Fundus camera: zeiss
Shooting center: fovea
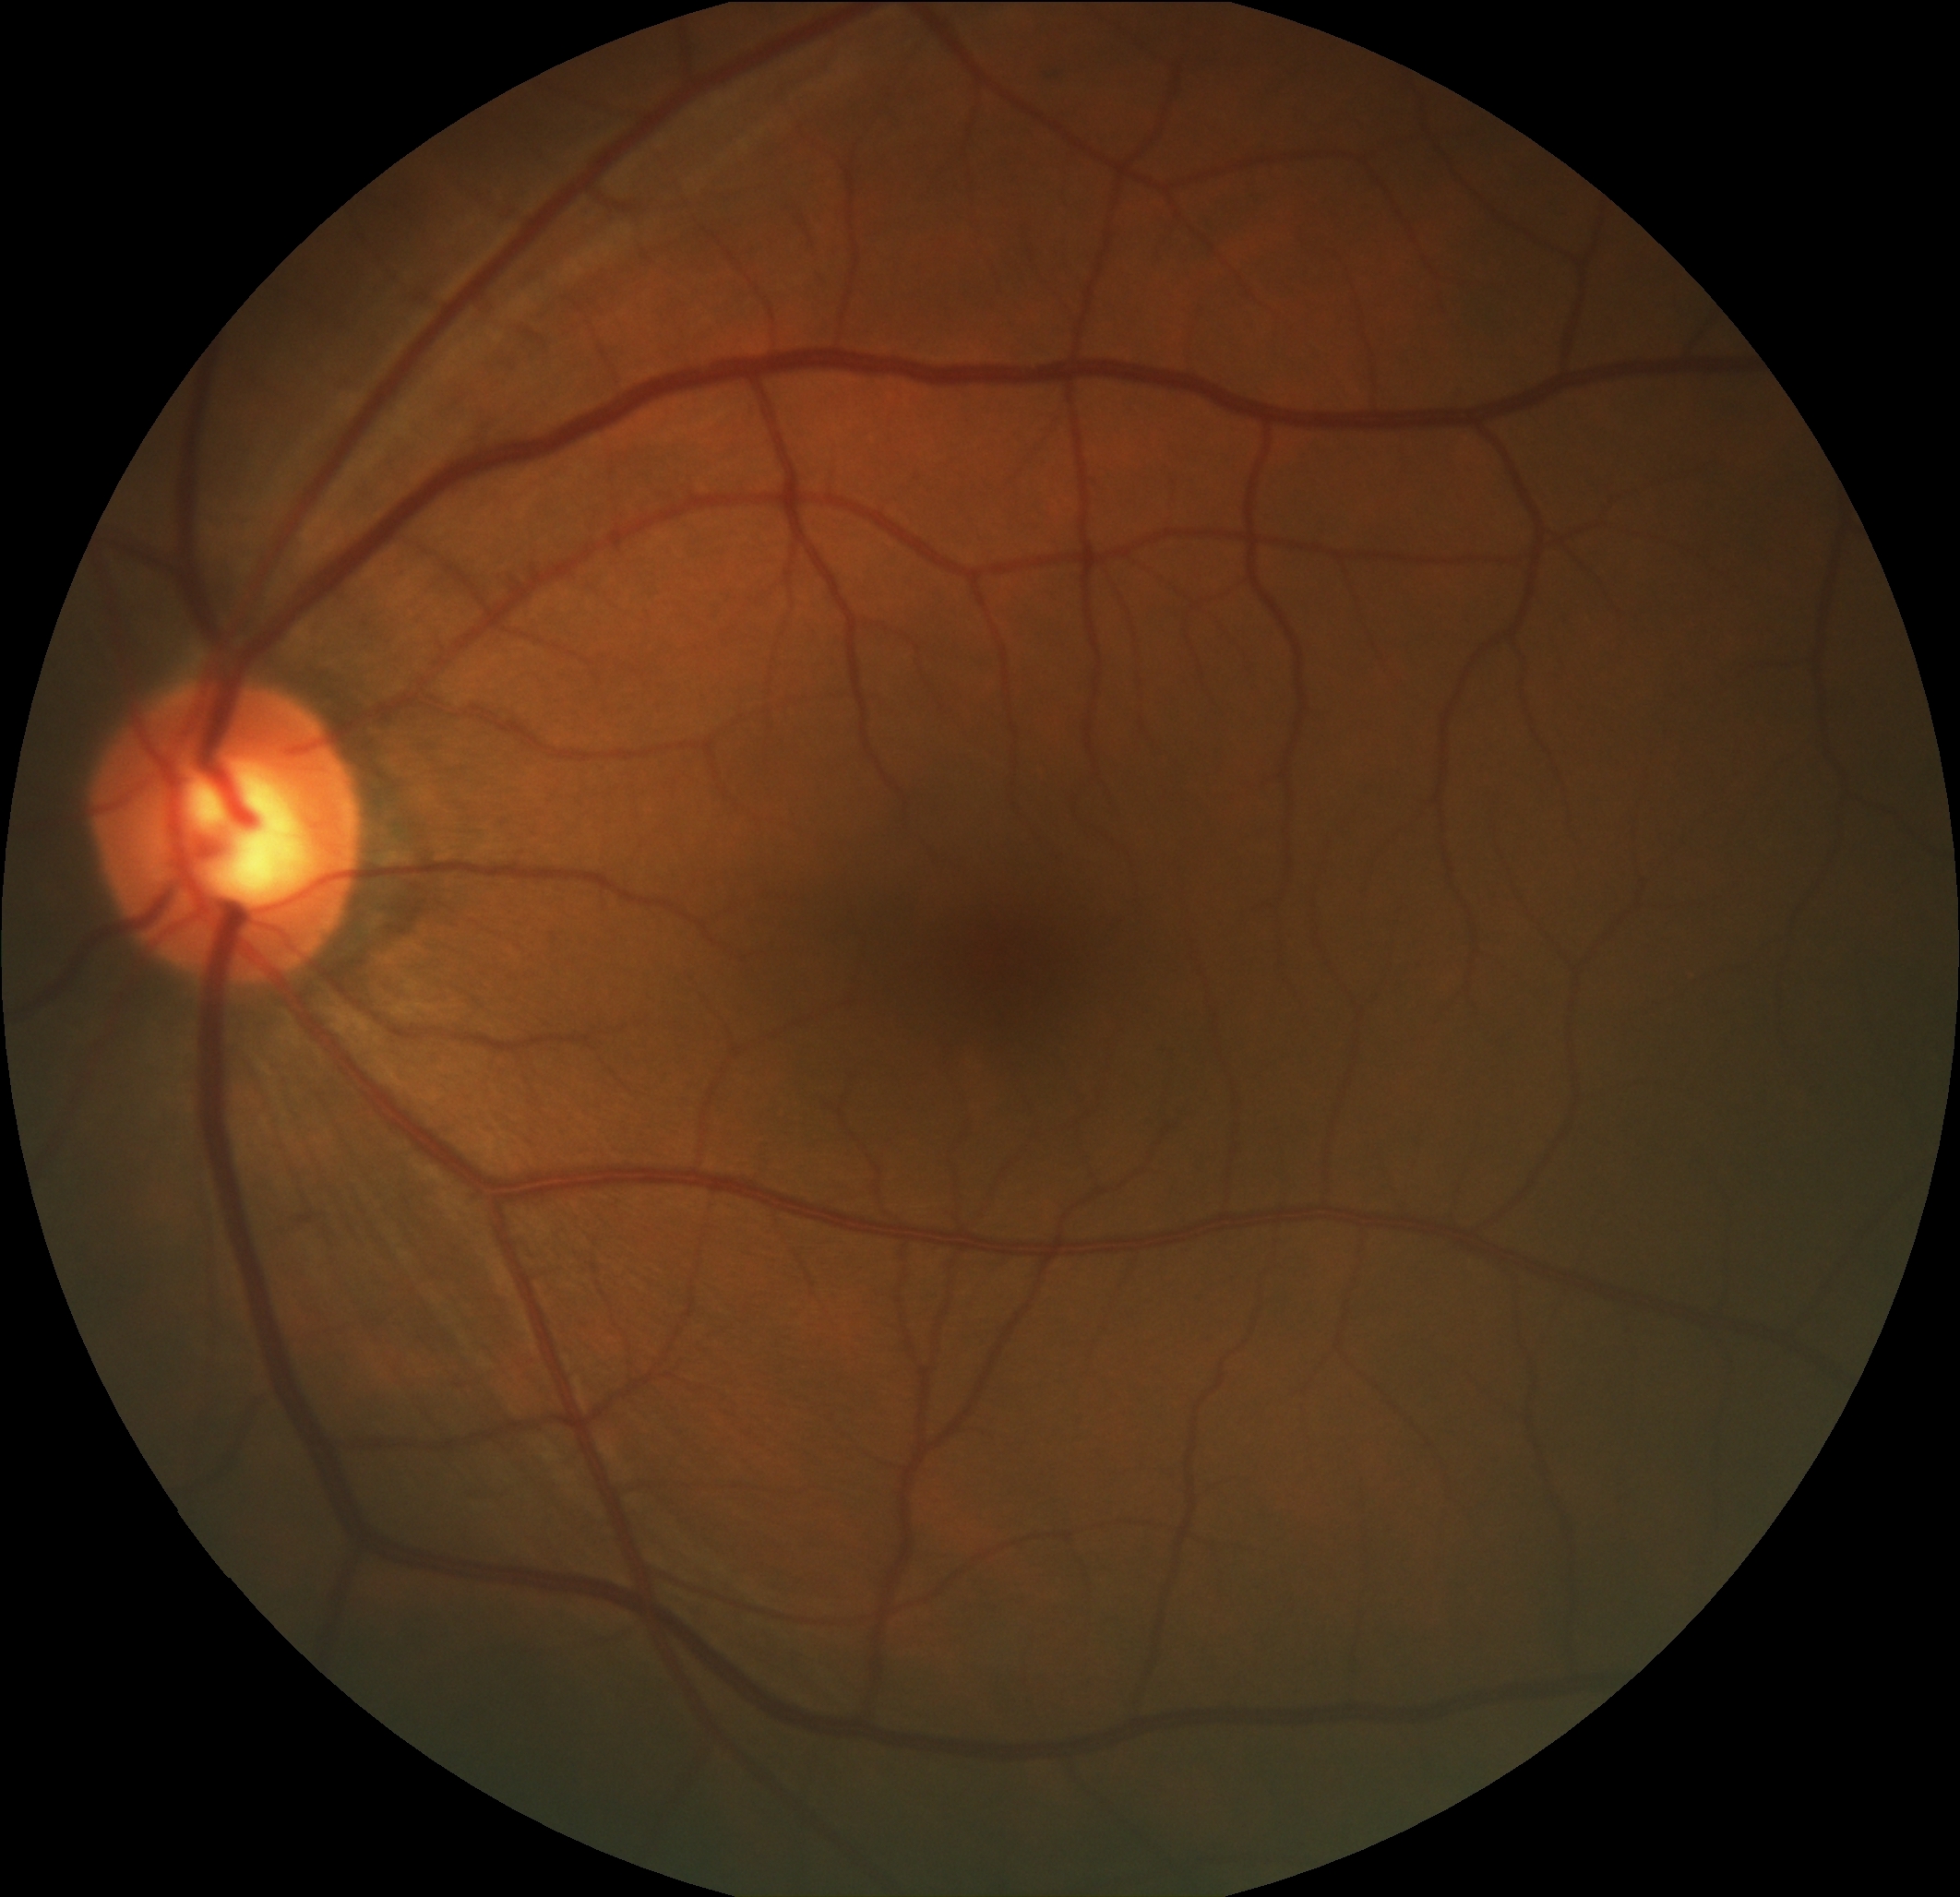
Pathologic myopia: no
Patchy retinal atrophy: present
Retinal detachment: absent